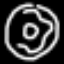
Label: donut